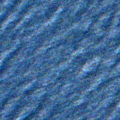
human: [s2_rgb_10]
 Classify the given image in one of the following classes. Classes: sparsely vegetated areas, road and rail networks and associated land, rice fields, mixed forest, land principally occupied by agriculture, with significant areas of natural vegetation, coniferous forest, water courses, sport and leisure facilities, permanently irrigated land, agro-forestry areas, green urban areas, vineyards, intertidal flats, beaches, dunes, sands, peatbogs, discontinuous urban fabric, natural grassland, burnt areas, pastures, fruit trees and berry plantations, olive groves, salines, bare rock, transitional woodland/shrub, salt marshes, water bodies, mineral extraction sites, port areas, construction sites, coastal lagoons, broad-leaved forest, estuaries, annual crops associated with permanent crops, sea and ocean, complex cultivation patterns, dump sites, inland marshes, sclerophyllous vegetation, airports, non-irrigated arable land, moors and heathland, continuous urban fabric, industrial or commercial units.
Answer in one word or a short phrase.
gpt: sea and ocean